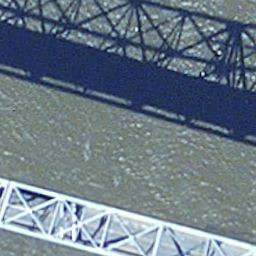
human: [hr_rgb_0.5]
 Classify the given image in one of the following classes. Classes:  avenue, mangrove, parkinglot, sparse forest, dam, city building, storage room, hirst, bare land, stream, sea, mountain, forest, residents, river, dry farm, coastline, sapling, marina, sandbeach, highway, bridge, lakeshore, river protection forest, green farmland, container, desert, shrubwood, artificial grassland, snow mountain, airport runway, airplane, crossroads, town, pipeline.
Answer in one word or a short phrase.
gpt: bridge